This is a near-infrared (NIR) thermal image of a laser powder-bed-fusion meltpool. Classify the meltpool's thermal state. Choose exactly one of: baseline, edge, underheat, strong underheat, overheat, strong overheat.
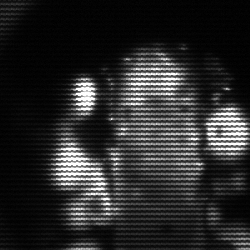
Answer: strong underheat